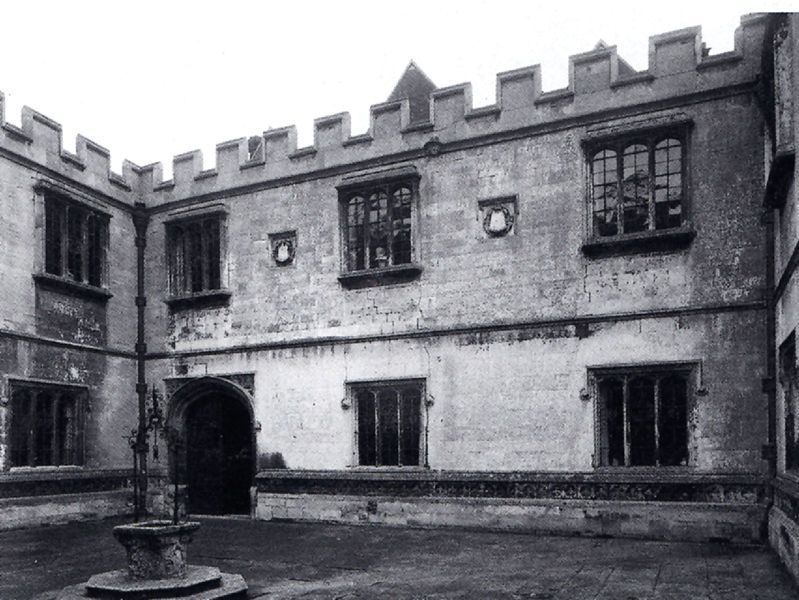
Titel: Hengrave Hall, Suffolk
Standort: (GB Suffolk) (EU - GB - Suffolk)
Schlagwörter: himmel, fenster, grau, schwarz, tür, weiss, dach, gebäude, haus, architektur, sockel, spitze, steine, boden, renaissance, brunnen, garten, deutschland, bogen, fassade, italien, giebel, hof, tor, zinnen, foto, fotografie, eingang, innenhof, burg, torbogen, schwarz weiss, photo, portal, wappen, sandstein, mittelalter, sieben, tur, gemauert, medaillons, cortile, butzen, bodenplatten, 1400, 1500, 1450